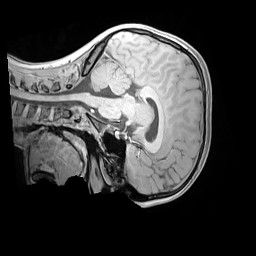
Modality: MP2RAGE
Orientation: sagittal
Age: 10
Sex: male
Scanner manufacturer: siemens
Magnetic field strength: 3 T
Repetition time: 4 s
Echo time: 0.00303 s